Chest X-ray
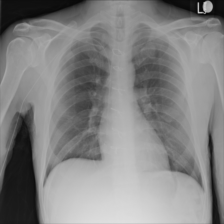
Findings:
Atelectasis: negative
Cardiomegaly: negative
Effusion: negative
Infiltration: negative
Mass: negative
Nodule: negative
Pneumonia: negative
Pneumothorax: negative
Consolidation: negative
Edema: negative
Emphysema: negative
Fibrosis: negative
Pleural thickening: negative
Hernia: negative